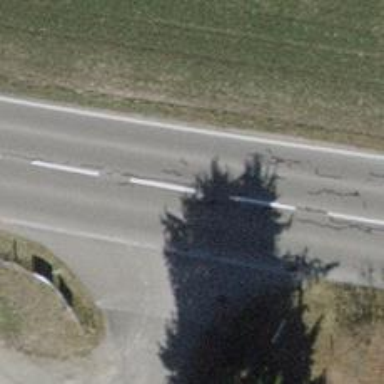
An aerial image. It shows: Primary road with asphalt surface.